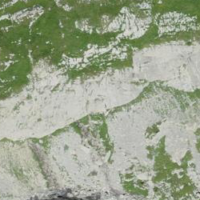
EUNIS habitat code: 31
Species observed at this site:
Leontopodium nivale